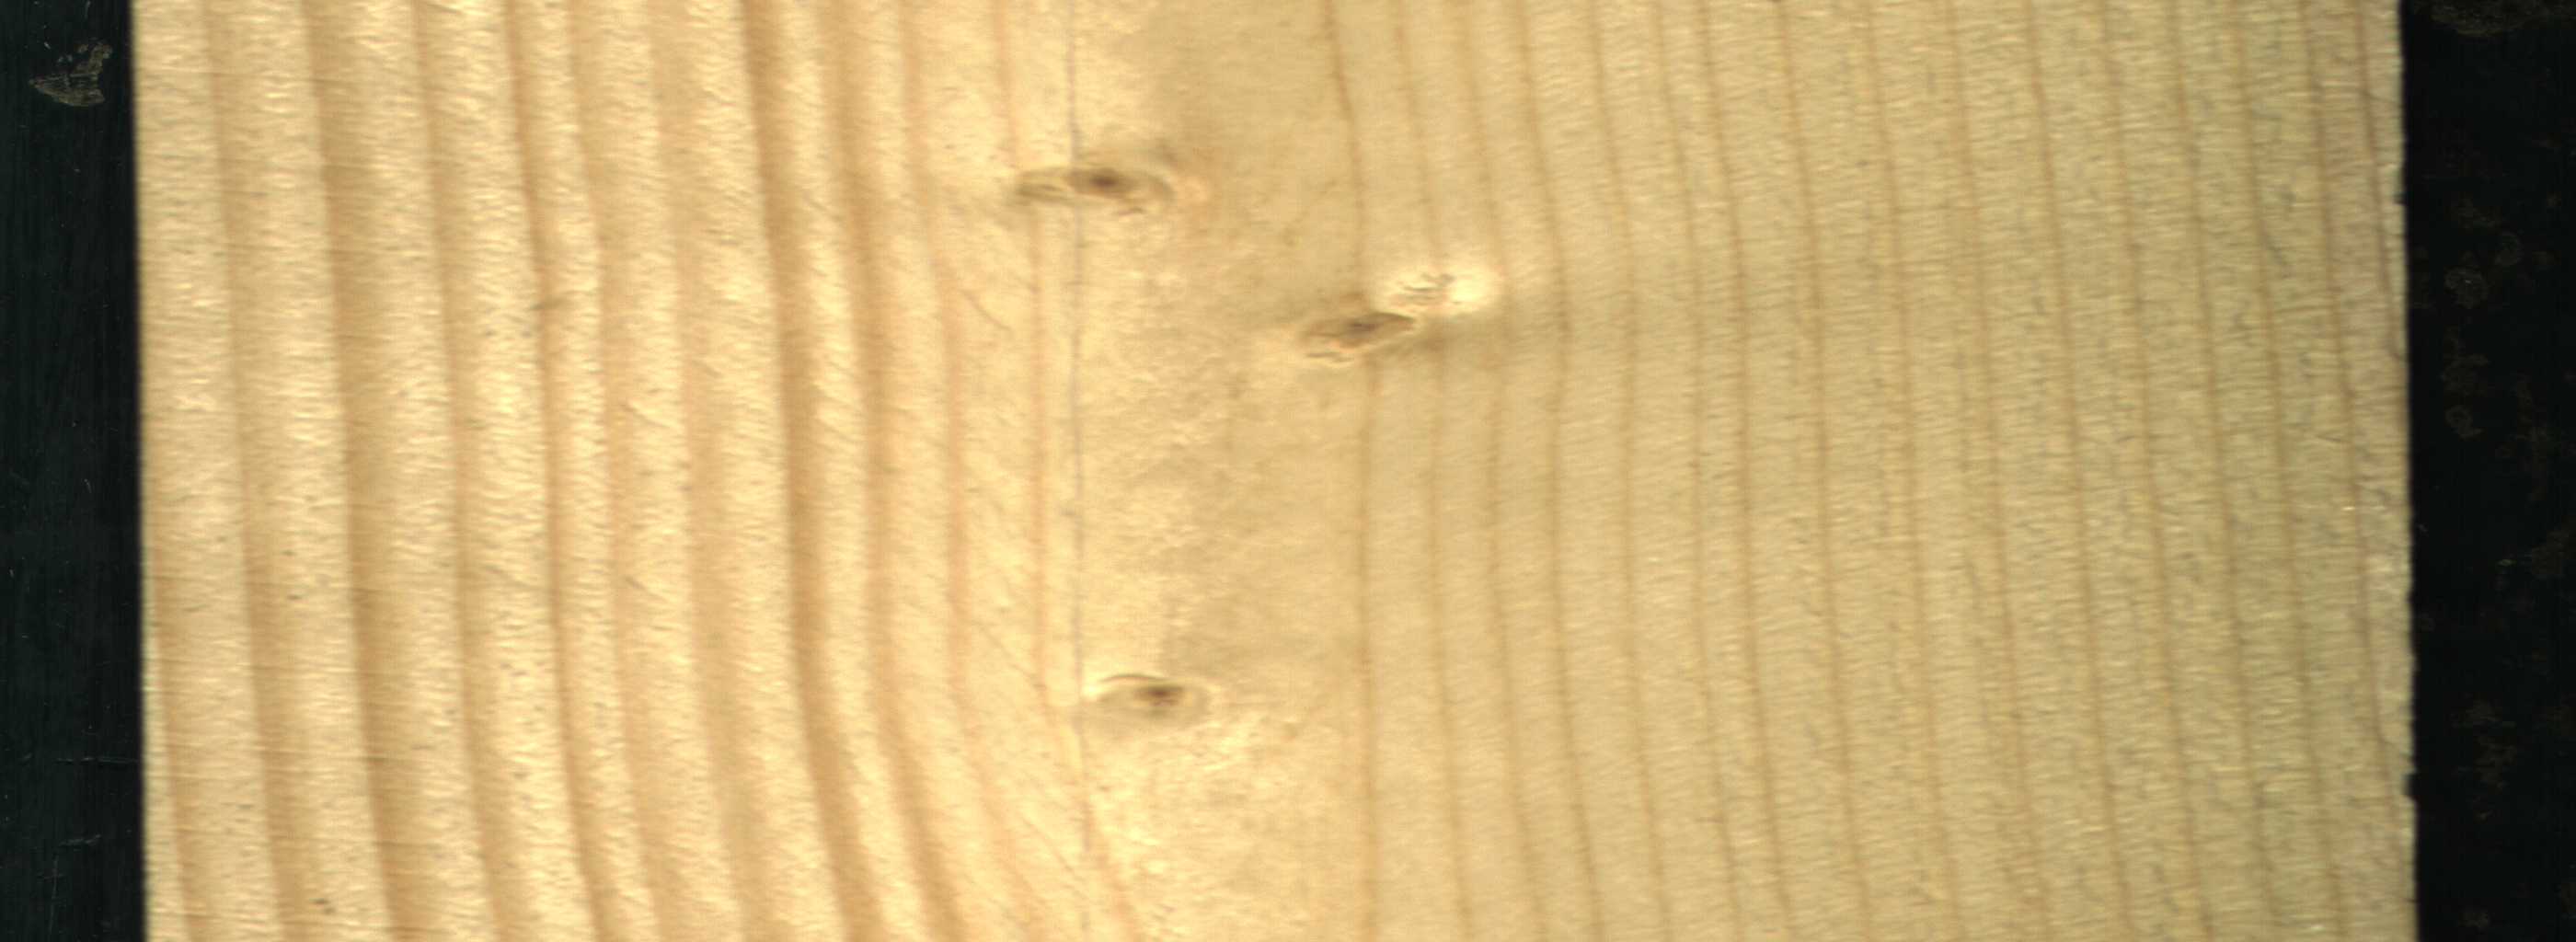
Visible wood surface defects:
Live_Knot
Live_Knot
Live_Knot